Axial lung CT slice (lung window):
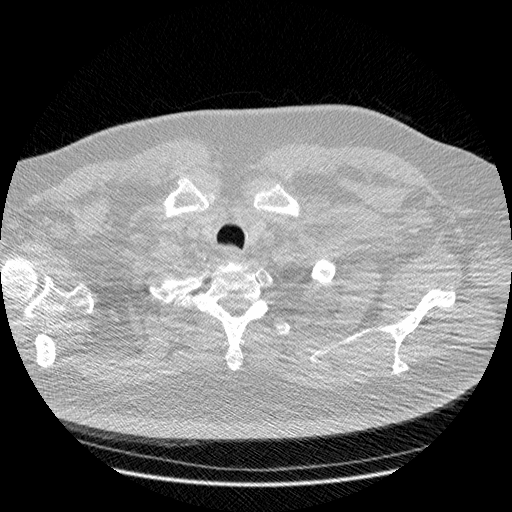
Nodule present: no